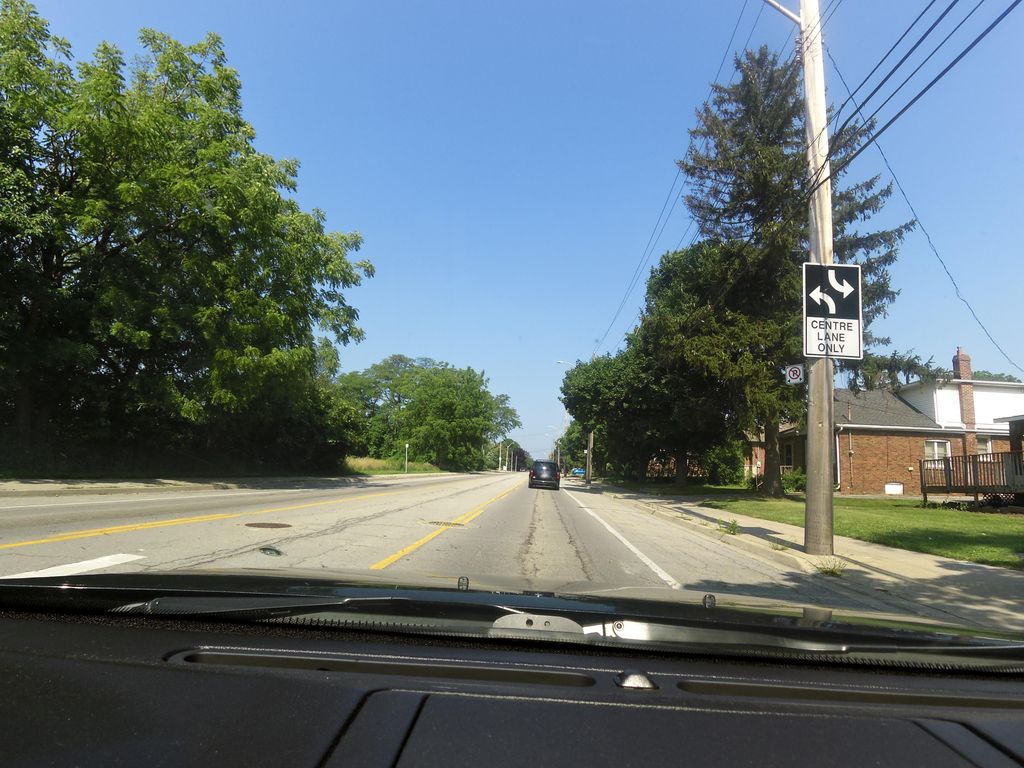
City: hamilton